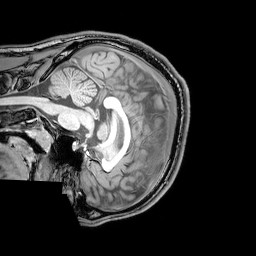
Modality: T1w
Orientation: sagittal
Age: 24
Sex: male
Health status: healthy
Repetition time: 0.081 s
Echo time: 0.037 s